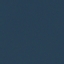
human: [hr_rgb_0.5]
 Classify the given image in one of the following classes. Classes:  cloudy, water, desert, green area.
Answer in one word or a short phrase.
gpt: water